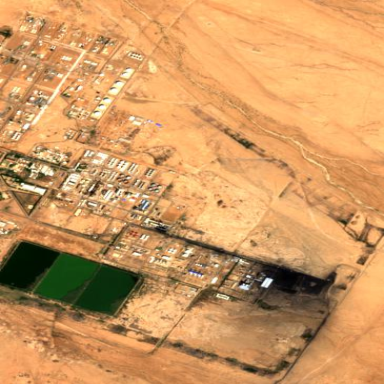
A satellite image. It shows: Industrial area designated for refinery that processes oil.